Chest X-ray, PA view. Patient: 55 years old, sex M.
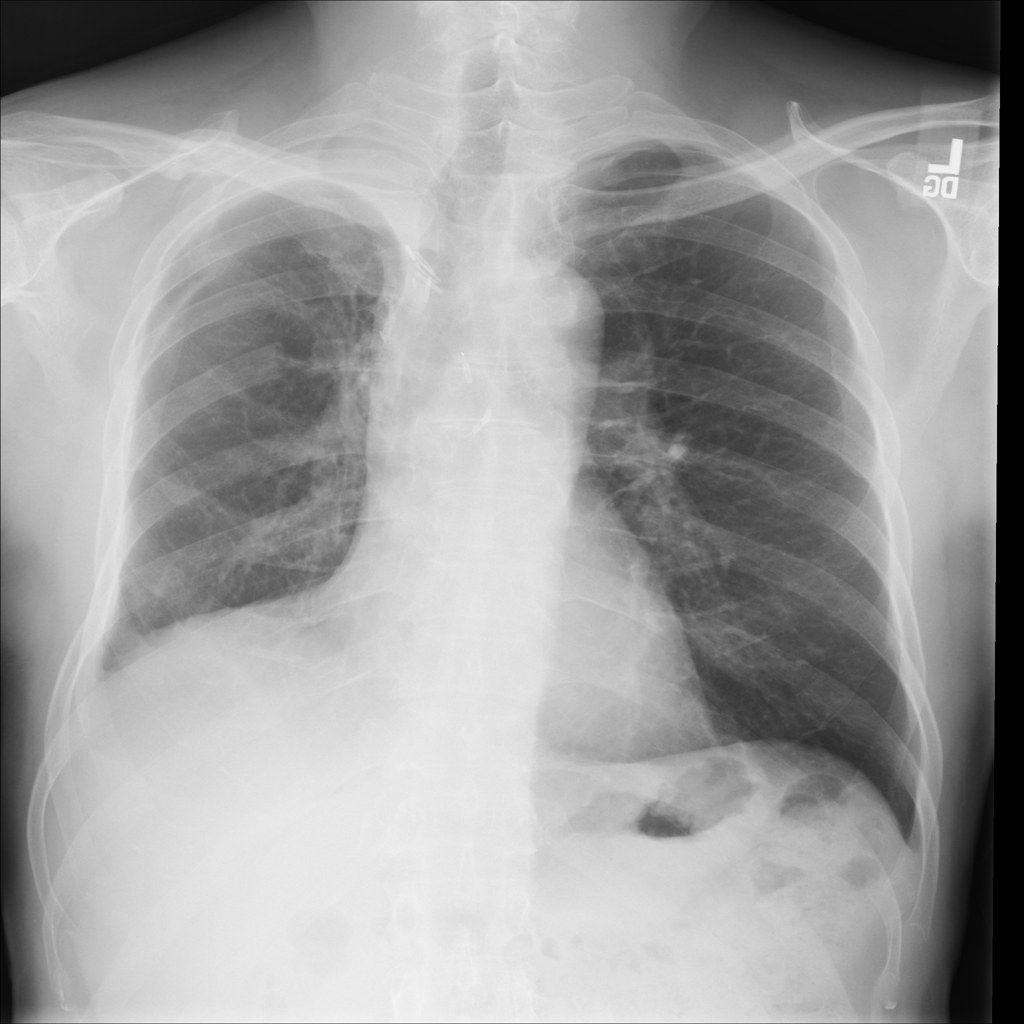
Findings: Pleural_Thickening